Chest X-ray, AP view. Patient: 43 years old, sex M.
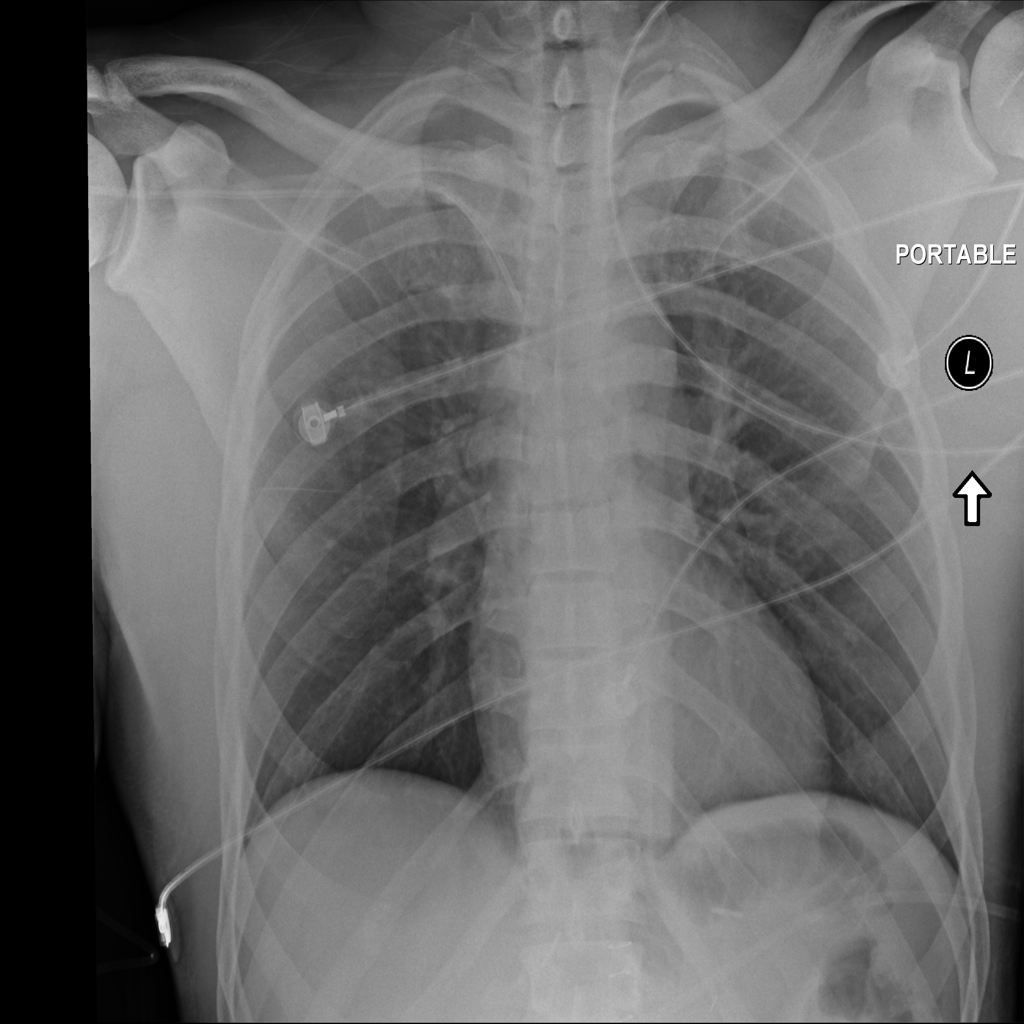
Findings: No Finding